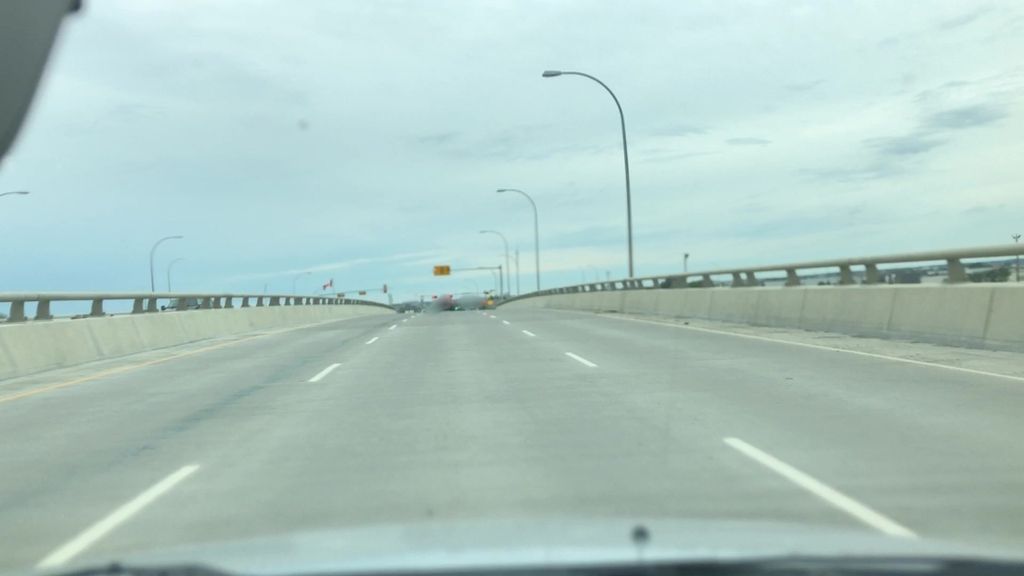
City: edmonton